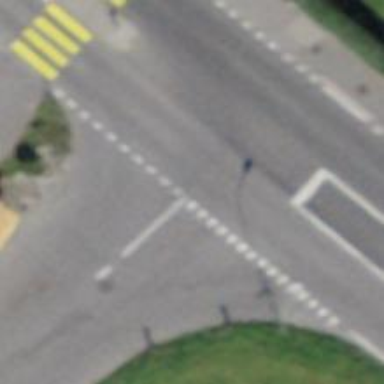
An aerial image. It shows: Bus stop along the road.